Interaction volume radius: 5 \u00c5
Interaction volume height: 20 \u00c5
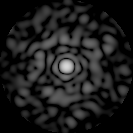
Disorder parameter: 0.8466